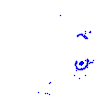
Particle: electron